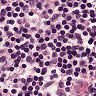
Metastatic tissue present: no